Brain MRI, t2w sequence, axial 2D slice.
Patient: age 23, sex F, weight 90 kg, height 1.9 m
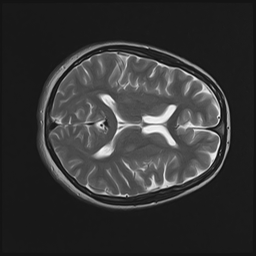